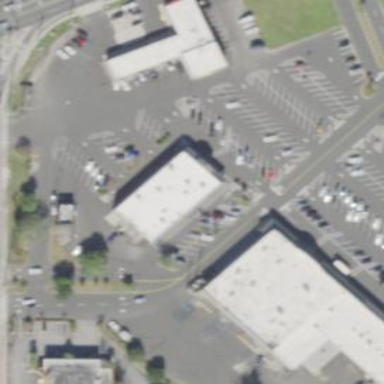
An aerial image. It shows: Retail building.